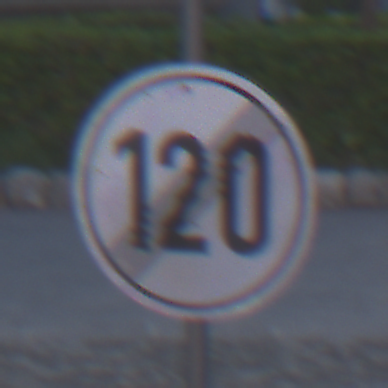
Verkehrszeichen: EndeGeschwindigkeit120
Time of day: SunriseSunset
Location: Outdoor (Urban)
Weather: PartlyCloudy
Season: NotSpecified
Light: Natural